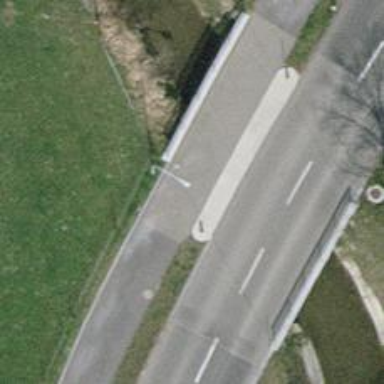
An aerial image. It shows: Bridge over cycleway.